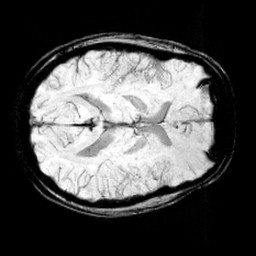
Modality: minIP
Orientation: axial
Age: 14
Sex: female
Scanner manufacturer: siemens
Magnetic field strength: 3 T
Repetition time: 0.027 s
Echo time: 0.02 s